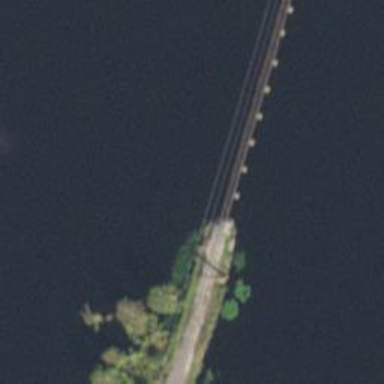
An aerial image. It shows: Bridge over railway line.